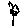
Label: flower